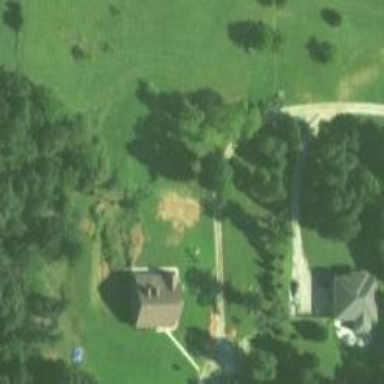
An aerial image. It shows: Driveway.